Question: I have been though a ton of examples that show how to do a collapsable tableview but I cant find something that works with static cells. I have a couple cells that I made in IB that I would like to collapse if the section header is clicked but I cant figure out or understand how to do it. If anyone can tell me or point me to an example that does that, I would be grateful.
Here is an example of just one of the cells I have that would need to collapse:

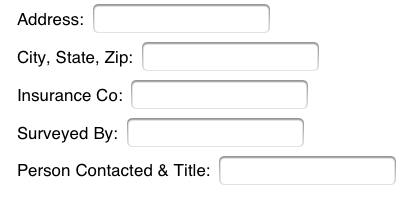
Answer: I finally found a solution I was happy with thanks to this: <URL>
A very simple solution with the implementation:
'''
- (void)tableView:(UITableView *)tableView didSelectRowAtIndexPath:(NSIndexPath *)indexPath
{
self.reloadTableViewRowAnimation = UITableViewRowAnimationMiddle;
self.deleteTableViewRowAnimation = UITableViewRowAnimationMiddle;
self.insertTableViewRowAnimation = UITableViewRowAnimationMiddle;
if (indexPath.row == 0) {
[self toggleCellVissibilityOrReload:self.cell1];
}
[self reloadDataAnimated:YES];
}
'''